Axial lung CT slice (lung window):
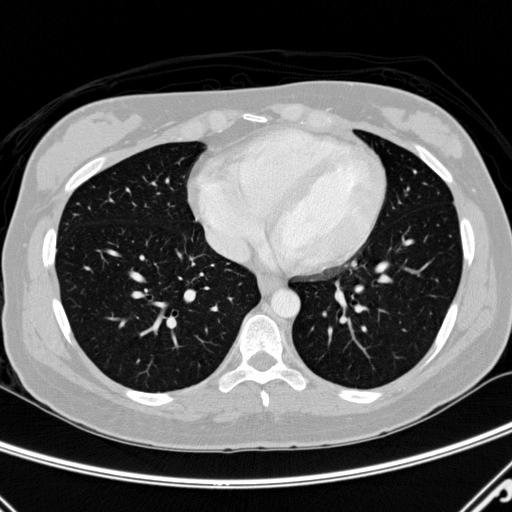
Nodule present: no